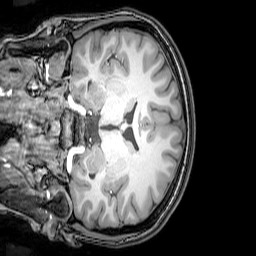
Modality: T1w
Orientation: coronal
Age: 22
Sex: female
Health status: healthy
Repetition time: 0.081 s
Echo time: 0.037 s